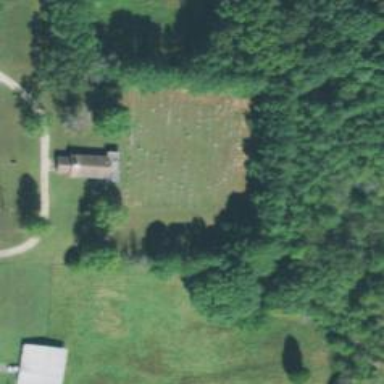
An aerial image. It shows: Grave yard.